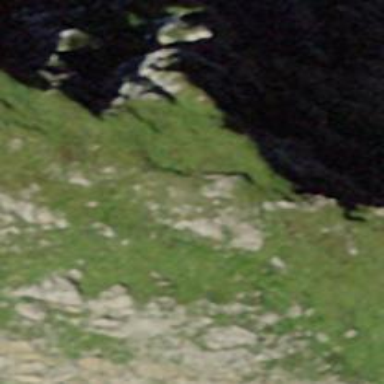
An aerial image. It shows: Natural cliff.